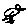
Label: bird